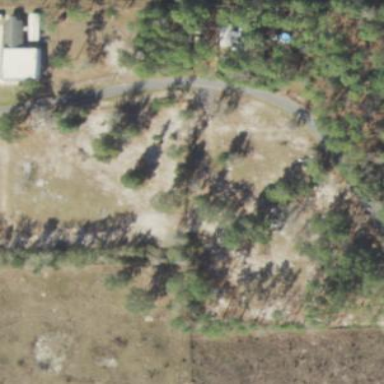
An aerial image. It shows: Cemetery.